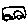
Label: car